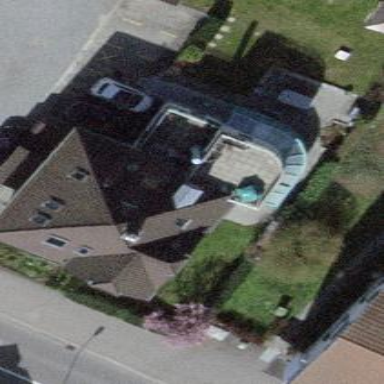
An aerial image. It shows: Detached building.